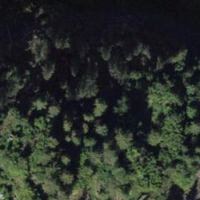
EUNIS habitat code: 43
Species observed at this site:
Sitta europaea
Parus major